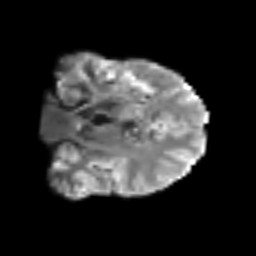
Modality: T2w
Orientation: coronal
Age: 41
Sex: male
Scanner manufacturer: siemens
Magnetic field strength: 3 T
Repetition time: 6.1 s
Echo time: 0.101 s